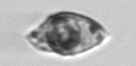
Label: Amphidinium